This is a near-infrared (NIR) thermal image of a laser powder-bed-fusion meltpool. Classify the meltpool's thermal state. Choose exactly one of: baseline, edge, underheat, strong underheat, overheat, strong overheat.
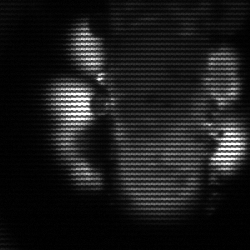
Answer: strong underheat